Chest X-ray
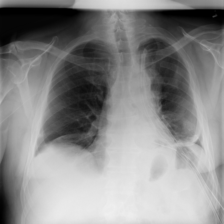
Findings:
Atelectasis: negative
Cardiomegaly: negative
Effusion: negative
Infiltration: negative
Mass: negative
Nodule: negative
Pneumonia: negative
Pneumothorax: positive
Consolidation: negative
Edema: negative
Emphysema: negative
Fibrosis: negative
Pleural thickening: negative
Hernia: negative